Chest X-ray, PA view. Patient: 23 years old, sex M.
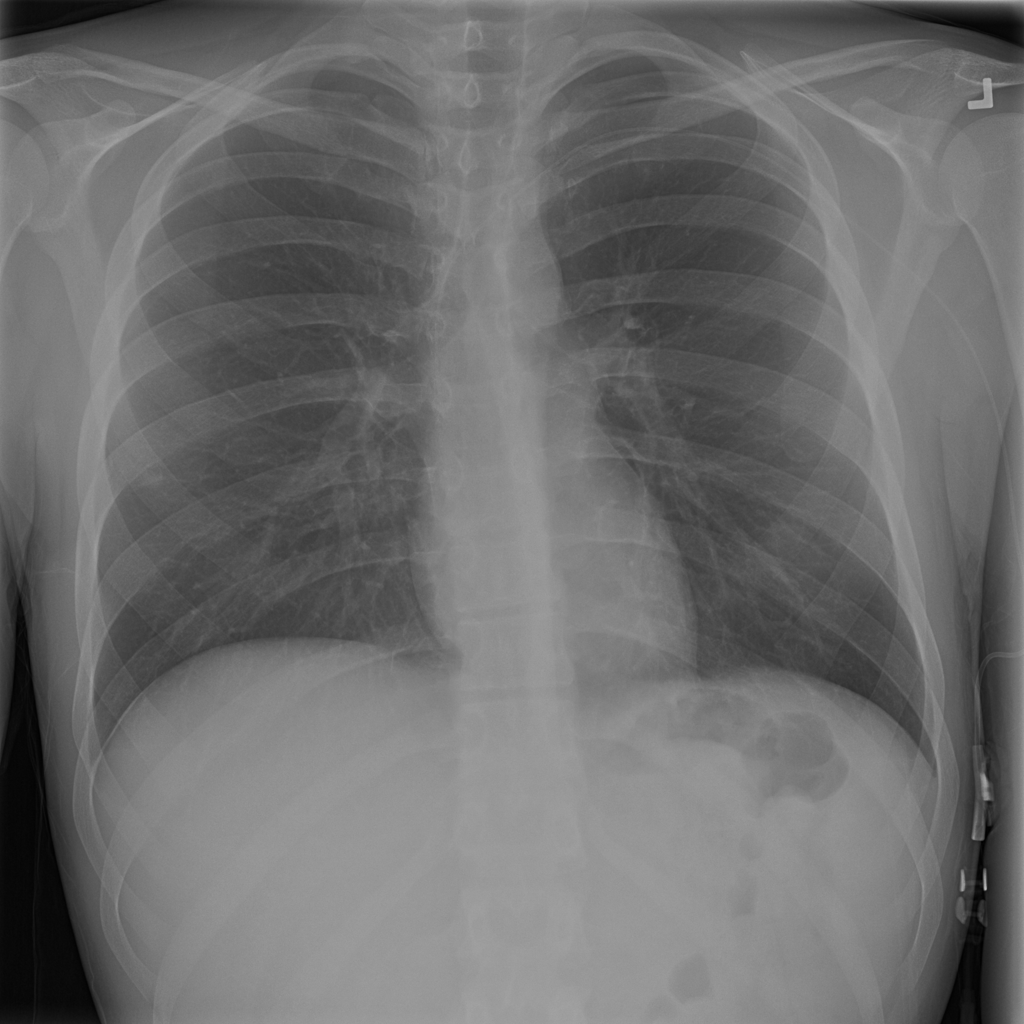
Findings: Mass